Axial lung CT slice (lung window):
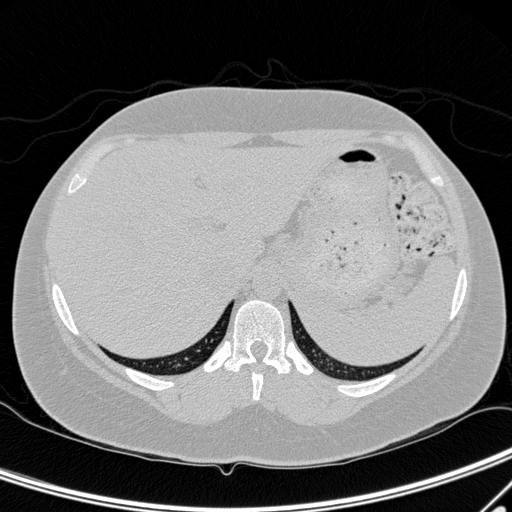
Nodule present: no